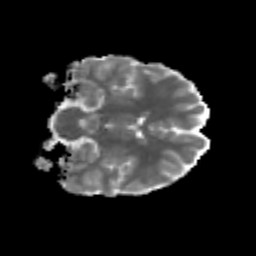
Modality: MD
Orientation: coronal
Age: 25
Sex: female
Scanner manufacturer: siemens
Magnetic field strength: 3 T
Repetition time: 3.5 s
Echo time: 0.125 s